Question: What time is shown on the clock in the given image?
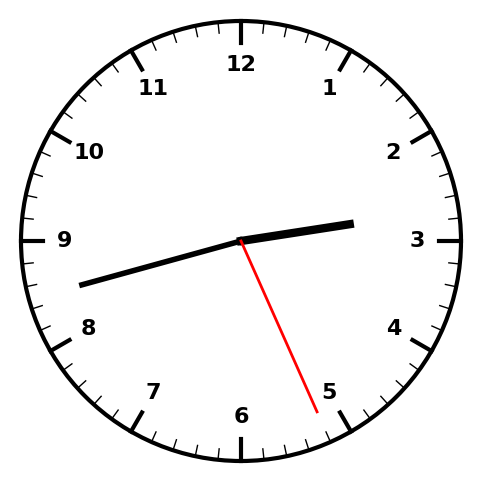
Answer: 02:42:26